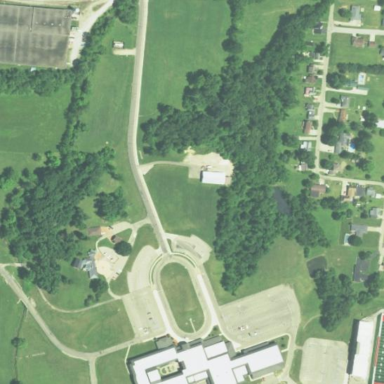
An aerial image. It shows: School.